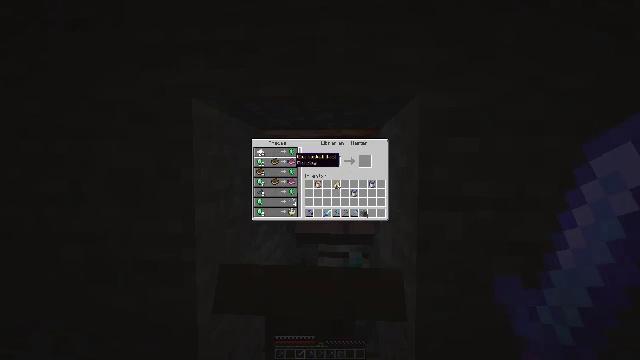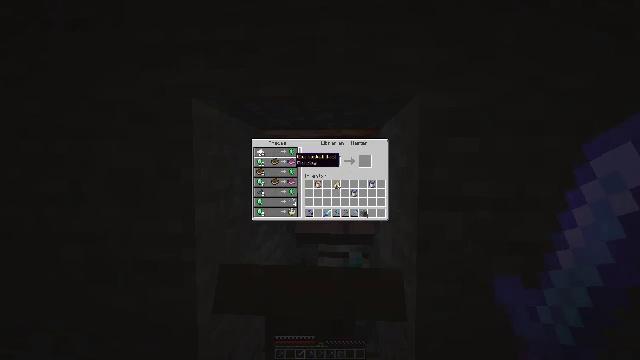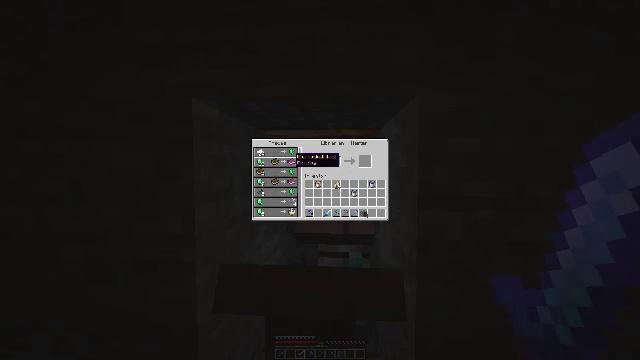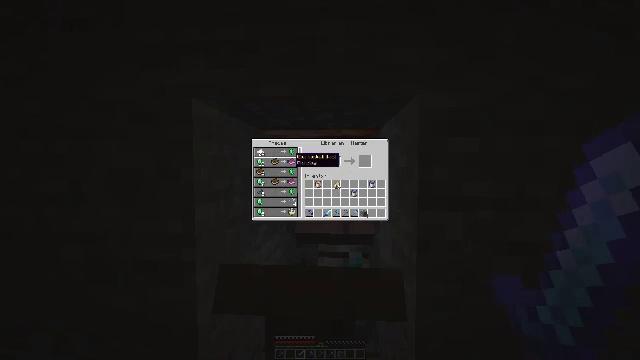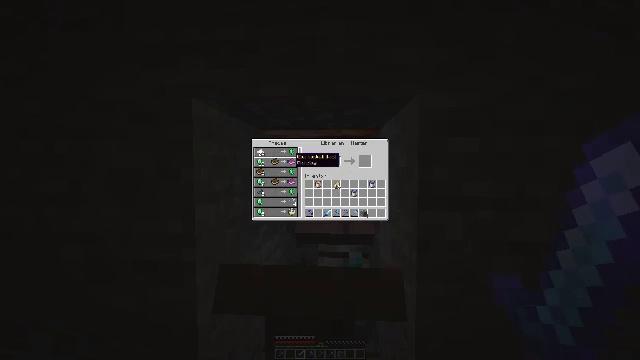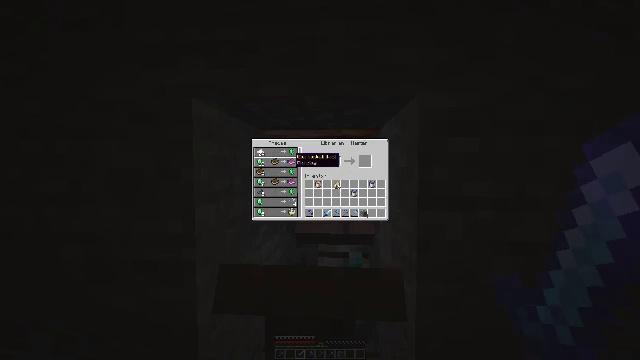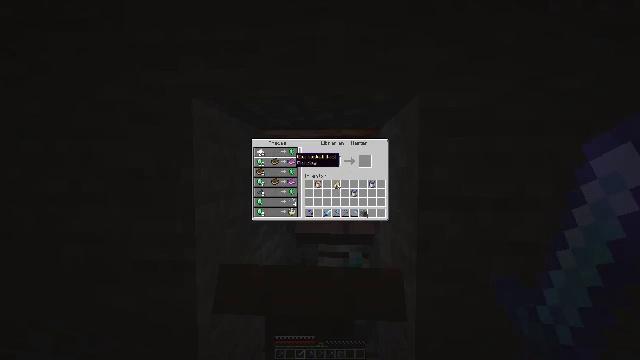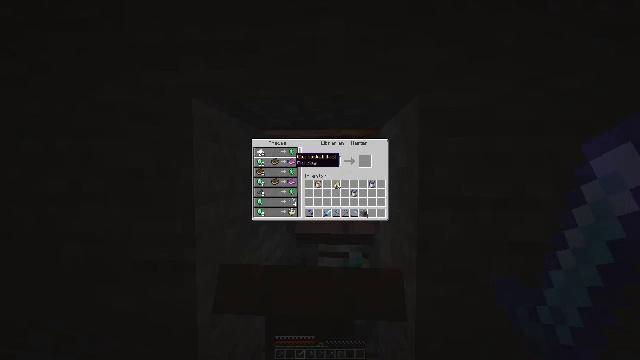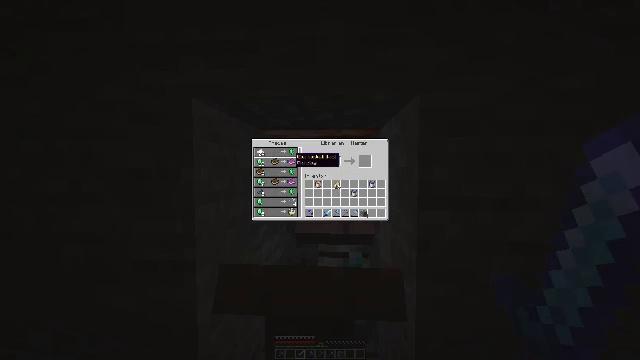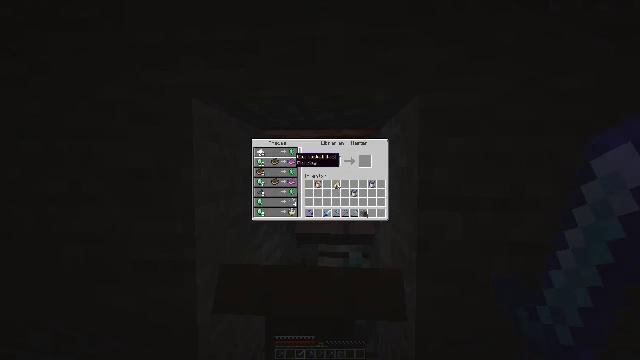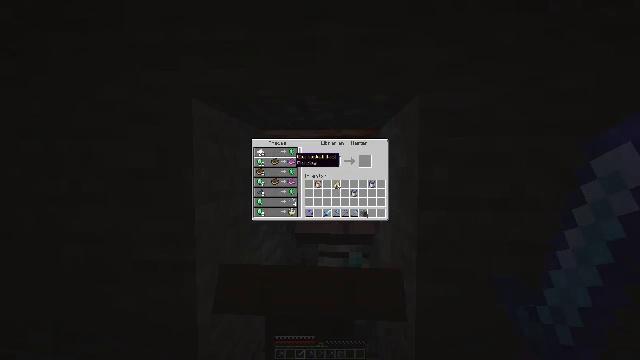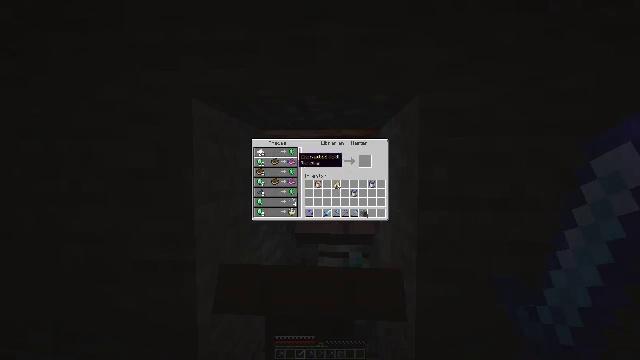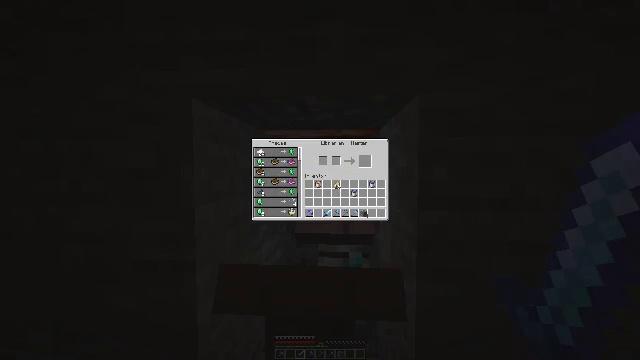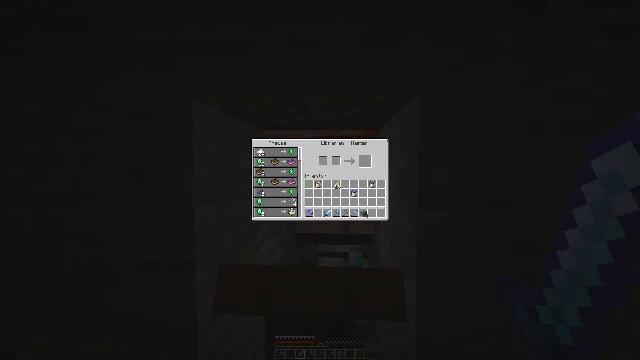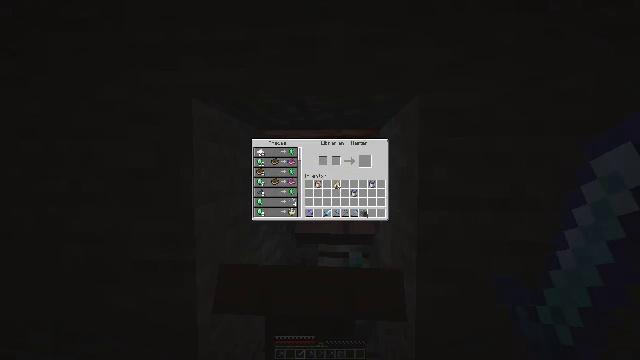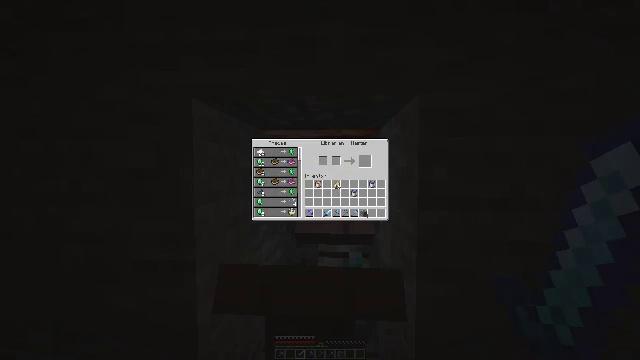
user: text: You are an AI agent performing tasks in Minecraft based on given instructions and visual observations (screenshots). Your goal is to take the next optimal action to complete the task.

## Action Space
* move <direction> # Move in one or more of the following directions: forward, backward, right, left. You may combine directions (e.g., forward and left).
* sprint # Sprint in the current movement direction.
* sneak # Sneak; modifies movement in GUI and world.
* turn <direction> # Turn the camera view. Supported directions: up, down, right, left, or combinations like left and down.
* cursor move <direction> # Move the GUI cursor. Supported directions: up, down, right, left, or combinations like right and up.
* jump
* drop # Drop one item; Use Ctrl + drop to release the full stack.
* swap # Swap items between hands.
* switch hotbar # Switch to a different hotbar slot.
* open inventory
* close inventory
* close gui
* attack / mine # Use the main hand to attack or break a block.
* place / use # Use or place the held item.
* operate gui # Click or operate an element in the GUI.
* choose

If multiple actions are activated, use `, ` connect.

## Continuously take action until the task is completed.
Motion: motion action
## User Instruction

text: Harvest vines off the surface.
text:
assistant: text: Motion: no_op
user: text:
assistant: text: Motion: no_op
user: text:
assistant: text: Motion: no_op
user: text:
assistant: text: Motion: no_op
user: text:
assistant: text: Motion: no_op
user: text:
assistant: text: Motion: no_op
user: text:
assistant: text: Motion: no_op
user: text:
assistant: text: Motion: no_op
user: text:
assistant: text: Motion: no_op
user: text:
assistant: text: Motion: no_op
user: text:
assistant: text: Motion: no_op
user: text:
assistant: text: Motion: turn right
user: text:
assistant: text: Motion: turn right and down
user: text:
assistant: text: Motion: turn right and down
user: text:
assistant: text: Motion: turn right
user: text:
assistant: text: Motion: no_op
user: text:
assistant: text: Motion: no_op
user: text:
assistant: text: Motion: no_op
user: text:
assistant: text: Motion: no_op
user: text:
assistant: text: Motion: no_op
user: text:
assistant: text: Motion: no_op
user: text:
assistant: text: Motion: no_op
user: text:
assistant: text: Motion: no_op
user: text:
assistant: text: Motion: no_op
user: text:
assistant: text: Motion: no_op
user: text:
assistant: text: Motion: close inventory
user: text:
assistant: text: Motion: close inventory
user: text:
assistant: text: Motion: turn left and down, close inventory
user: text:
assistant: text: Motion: turn left and down
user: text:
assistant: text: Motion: turn left and down